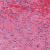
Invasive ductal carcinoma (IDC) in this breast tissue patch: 0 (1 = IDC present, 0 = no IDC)